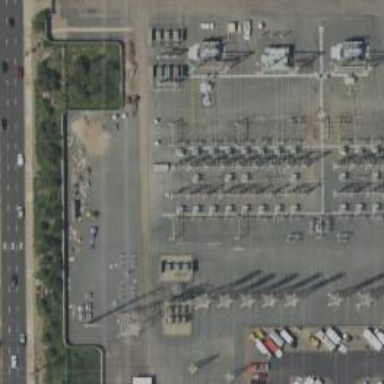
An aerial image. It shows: Switch used for power control.